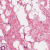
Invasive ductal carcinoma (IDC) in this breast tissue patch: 0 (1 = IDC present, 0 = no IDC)